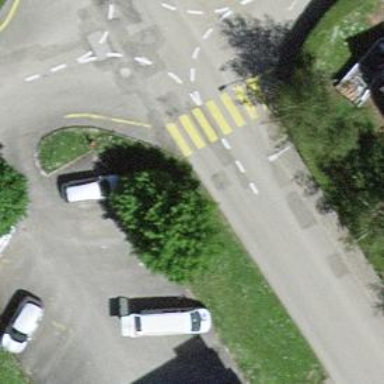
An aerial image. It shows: Marked crossing on the road.